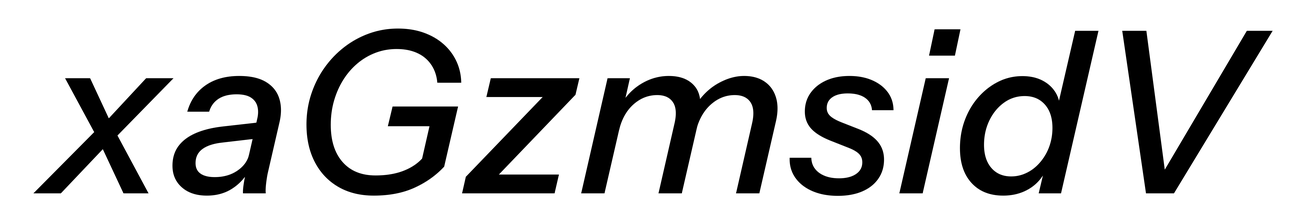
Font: InstrumentSans-Italic_Medium_Italic